Interaction volume radius: 5 \u00c5
Interaction volume height: 15 \u00c5
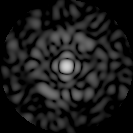
Disorder parameter: 0.8559